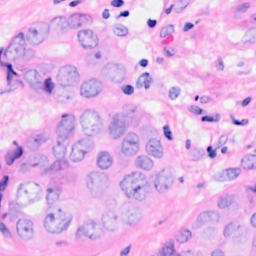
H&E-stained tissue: Breast